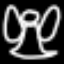
Label: angel